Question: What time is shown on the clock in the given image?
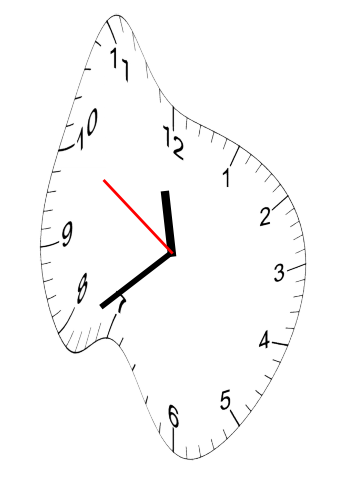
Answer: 11:38:50